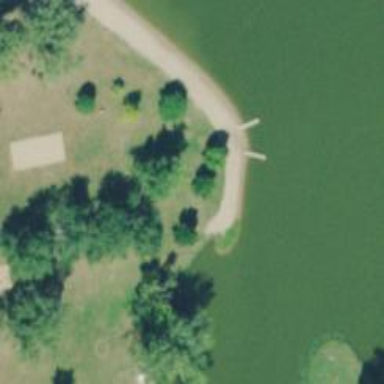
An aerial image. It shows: Dock located along the waterway.